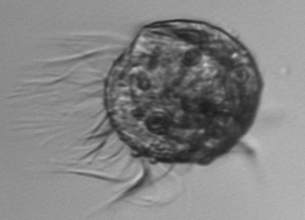
Label: Pelagostrobilidium